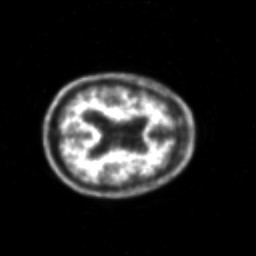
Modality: PET
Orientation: axial
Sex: male
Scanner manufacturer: siemens